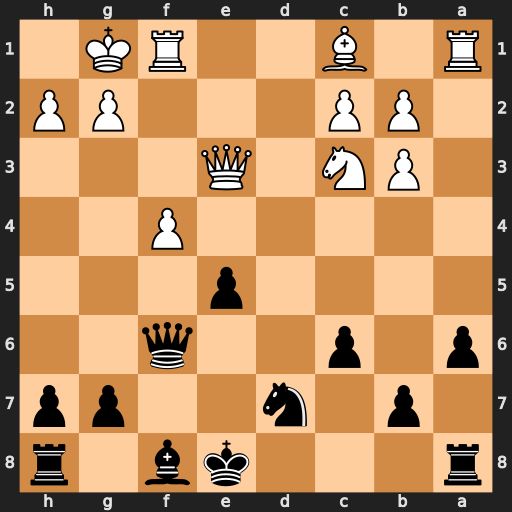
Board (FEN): r3kb1r/1p1n2pp/p1p2q2/4p3/5P2/1PN1Q3/1PP3PP/R1B2RK1
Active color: b
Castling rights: kq
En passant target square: -
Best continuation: Bc5 Qxc5 Nxc5